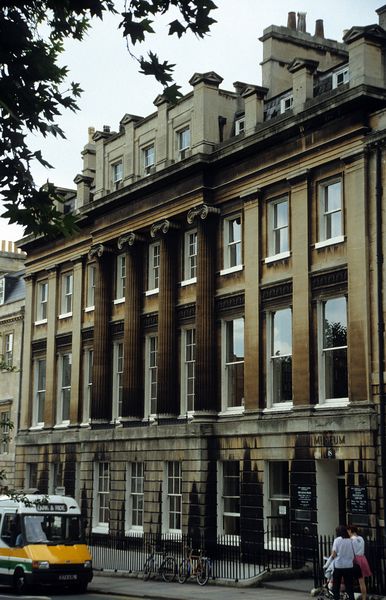
Titel: Westseite, Museumsgebäude
Standort: Bath
Institution: Queens Square
Schlagwörter: baum, blau, blätter, dunkel, himmel, laub, mann, schatten, weiß, bäume, frauen, gelb, grün, menschen, ocker, stadt, braun, bunt, fenster, frau, glas, grau, hell, licht, mitte, schwarz, strasse, säule, säulen, tür, dach, gebäude, haus, park, rot, zaun, beige, leute, rock, architektur, bluse, mensch, rahmen, sockel, stein, spiegelung, brüstung, gitter, sonne, klassizismus, paar, personen, england, front, rechts, wald, kamin, kamine, räder, schornstein, kanneliert, deutschland, balkon, farbig, sommer, ansicht, fassade, passanten, modern, mauer, schornsteine, farbe, fußgänger, pilaster, auto, rad, wagen, vorsprung, reflexe, symmetrie, widerschein, angelehnt, spiegeln, geländer, anbau, foto, fotografie, oben, photographie, unten, eingang, schmutz, wohnhaus, bürgersteig, gehsteig, palazzo, links, dachfenster, scheiben, seite, gehweg, kapitelle, fahrrad, photo, fahren, fries, gemäuer, portal, rustika, sims, mittel, gesims, risalit, eck, farbfoto, ionisch, mezzanin, portikus, anglais, etagen, gaube, spaziergänger, dorisch, london, kinderwagen, klassik, stockwerke, bau, mietshaus, klassisch, geschoss, gebälk, hausfassade, colonne, epistyl, etage, mittelrisalit, fenêtre, sockelzone, zweistöckig, kolossal, fensterfront, halbsäulen, architecture, corniche, halbsäule, fotgrafie, vertikal, façade, gebäudefront, fahrräder, seitenfassade, inkrustation, bus, schmutzig, bath, faruen, gegenwart, zeun, etages, schiebefenster, dachaufbau, immeuble, frise, omnibus, linksverkehr, säulenfassade, transporter, batiment, pilier, fahräder, gelber bus, pillier, blättrer, colonne engagée, soubassement, byciclettes, hausengland, sloane, fahrräderr